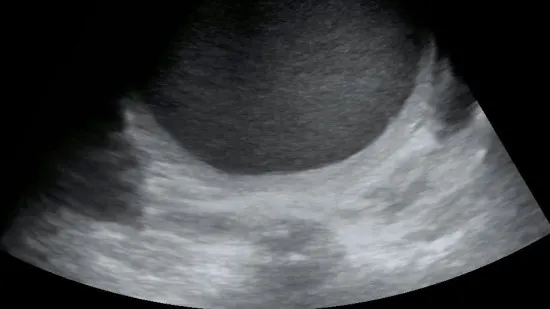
Point of Care Ultrasound Demonstrating an Enlarged Uterus Full of Hypoechoic Fluid in the Transverse Plane.
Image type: radiology (ultrasound)